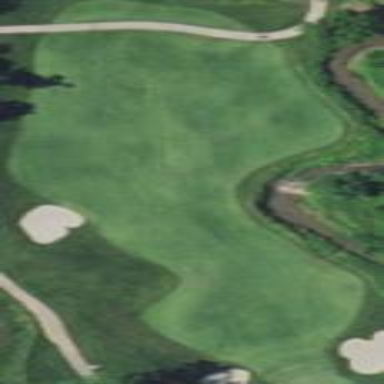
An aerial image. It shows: Grassy area designated as golf fairway.